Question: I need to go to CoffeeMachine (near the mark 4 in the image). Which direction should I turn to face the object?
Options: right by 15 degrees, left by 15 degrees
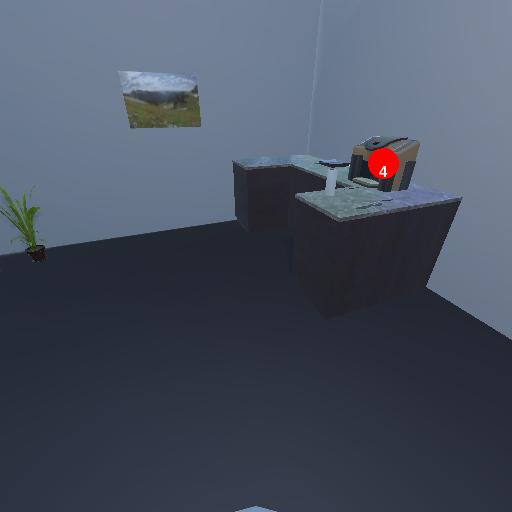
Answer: right by 15 degrees